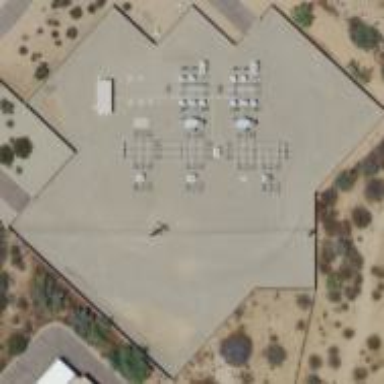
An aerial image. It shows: Outdoor industrial power substation surrounded by wall.